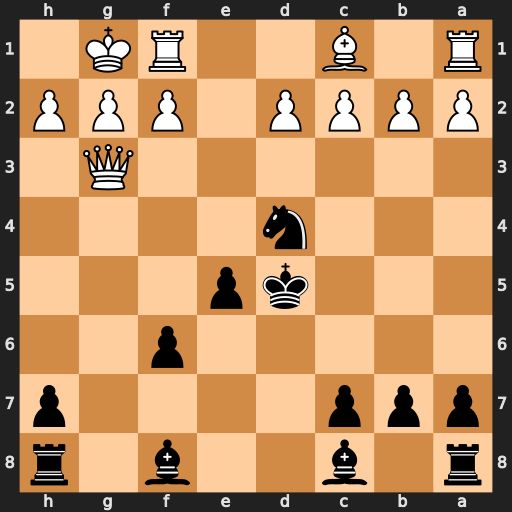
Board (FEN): r1b2b1r/ppp4p/5p2/3kp3/3n4/6Q1/PPPP1PPP/R1B2RK1
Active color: b
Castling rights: -
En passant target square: -
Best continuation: Ne2+ Kh1 Nxg3+